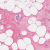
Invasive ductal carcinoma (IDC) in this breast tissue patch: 0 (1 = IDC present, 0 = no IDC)